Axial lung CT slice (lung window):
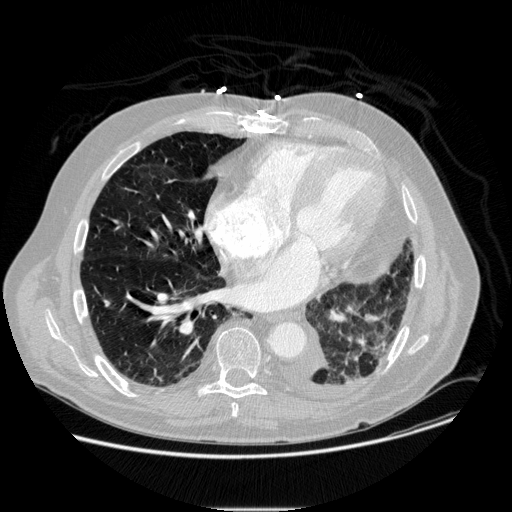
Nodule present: no